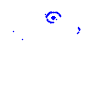
Particle: proton